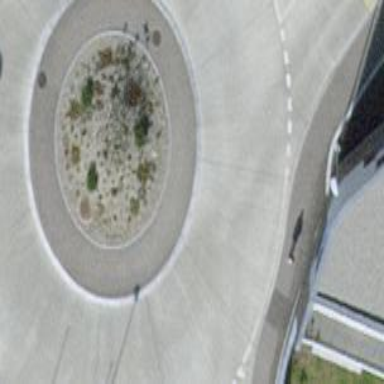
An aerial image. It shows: Concrete roundabout on primary highway.